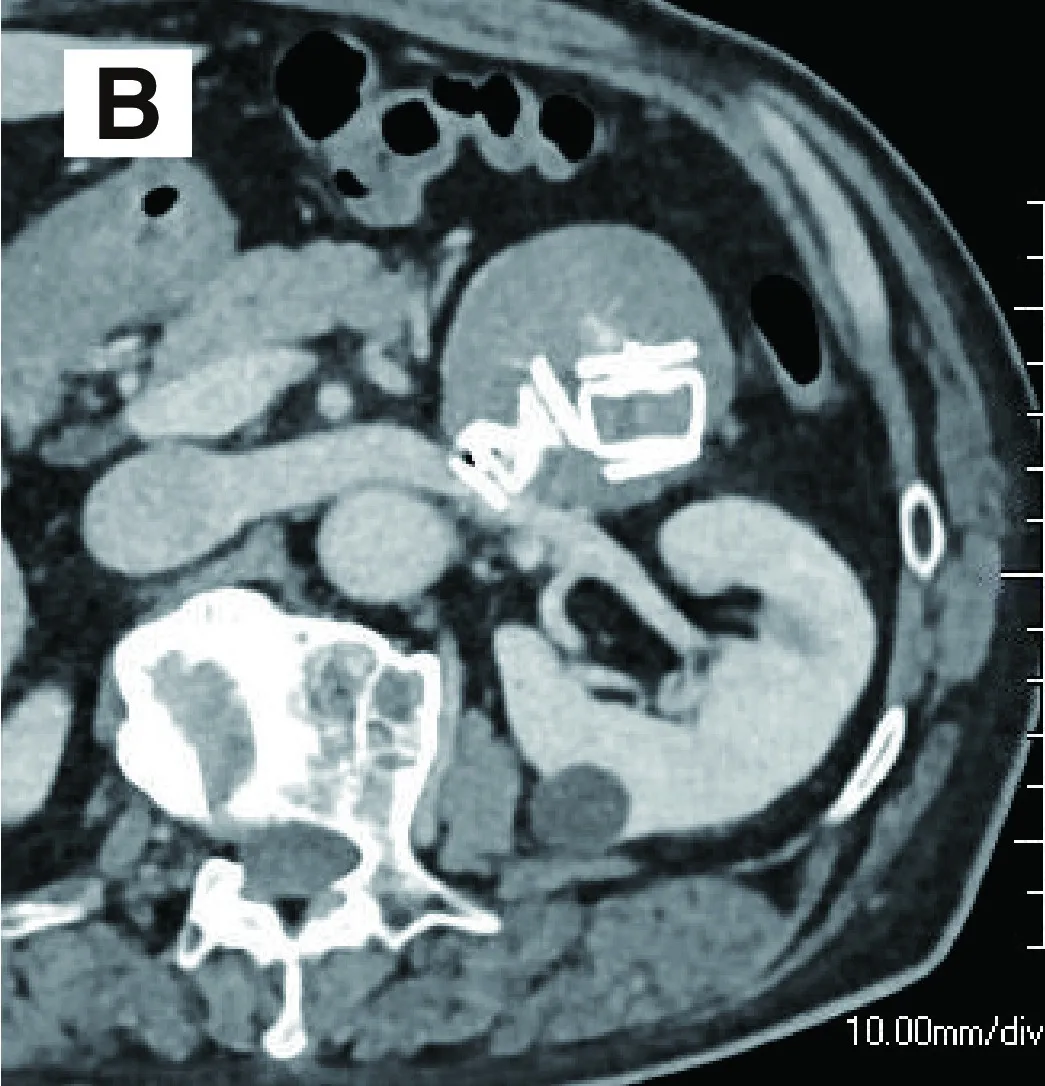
Fig. 1 Serial enhanced CT. (B) Immediately after the procedure. The left renal vein is patent.
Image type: radiology (ct)